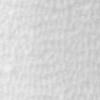
Label: no_change